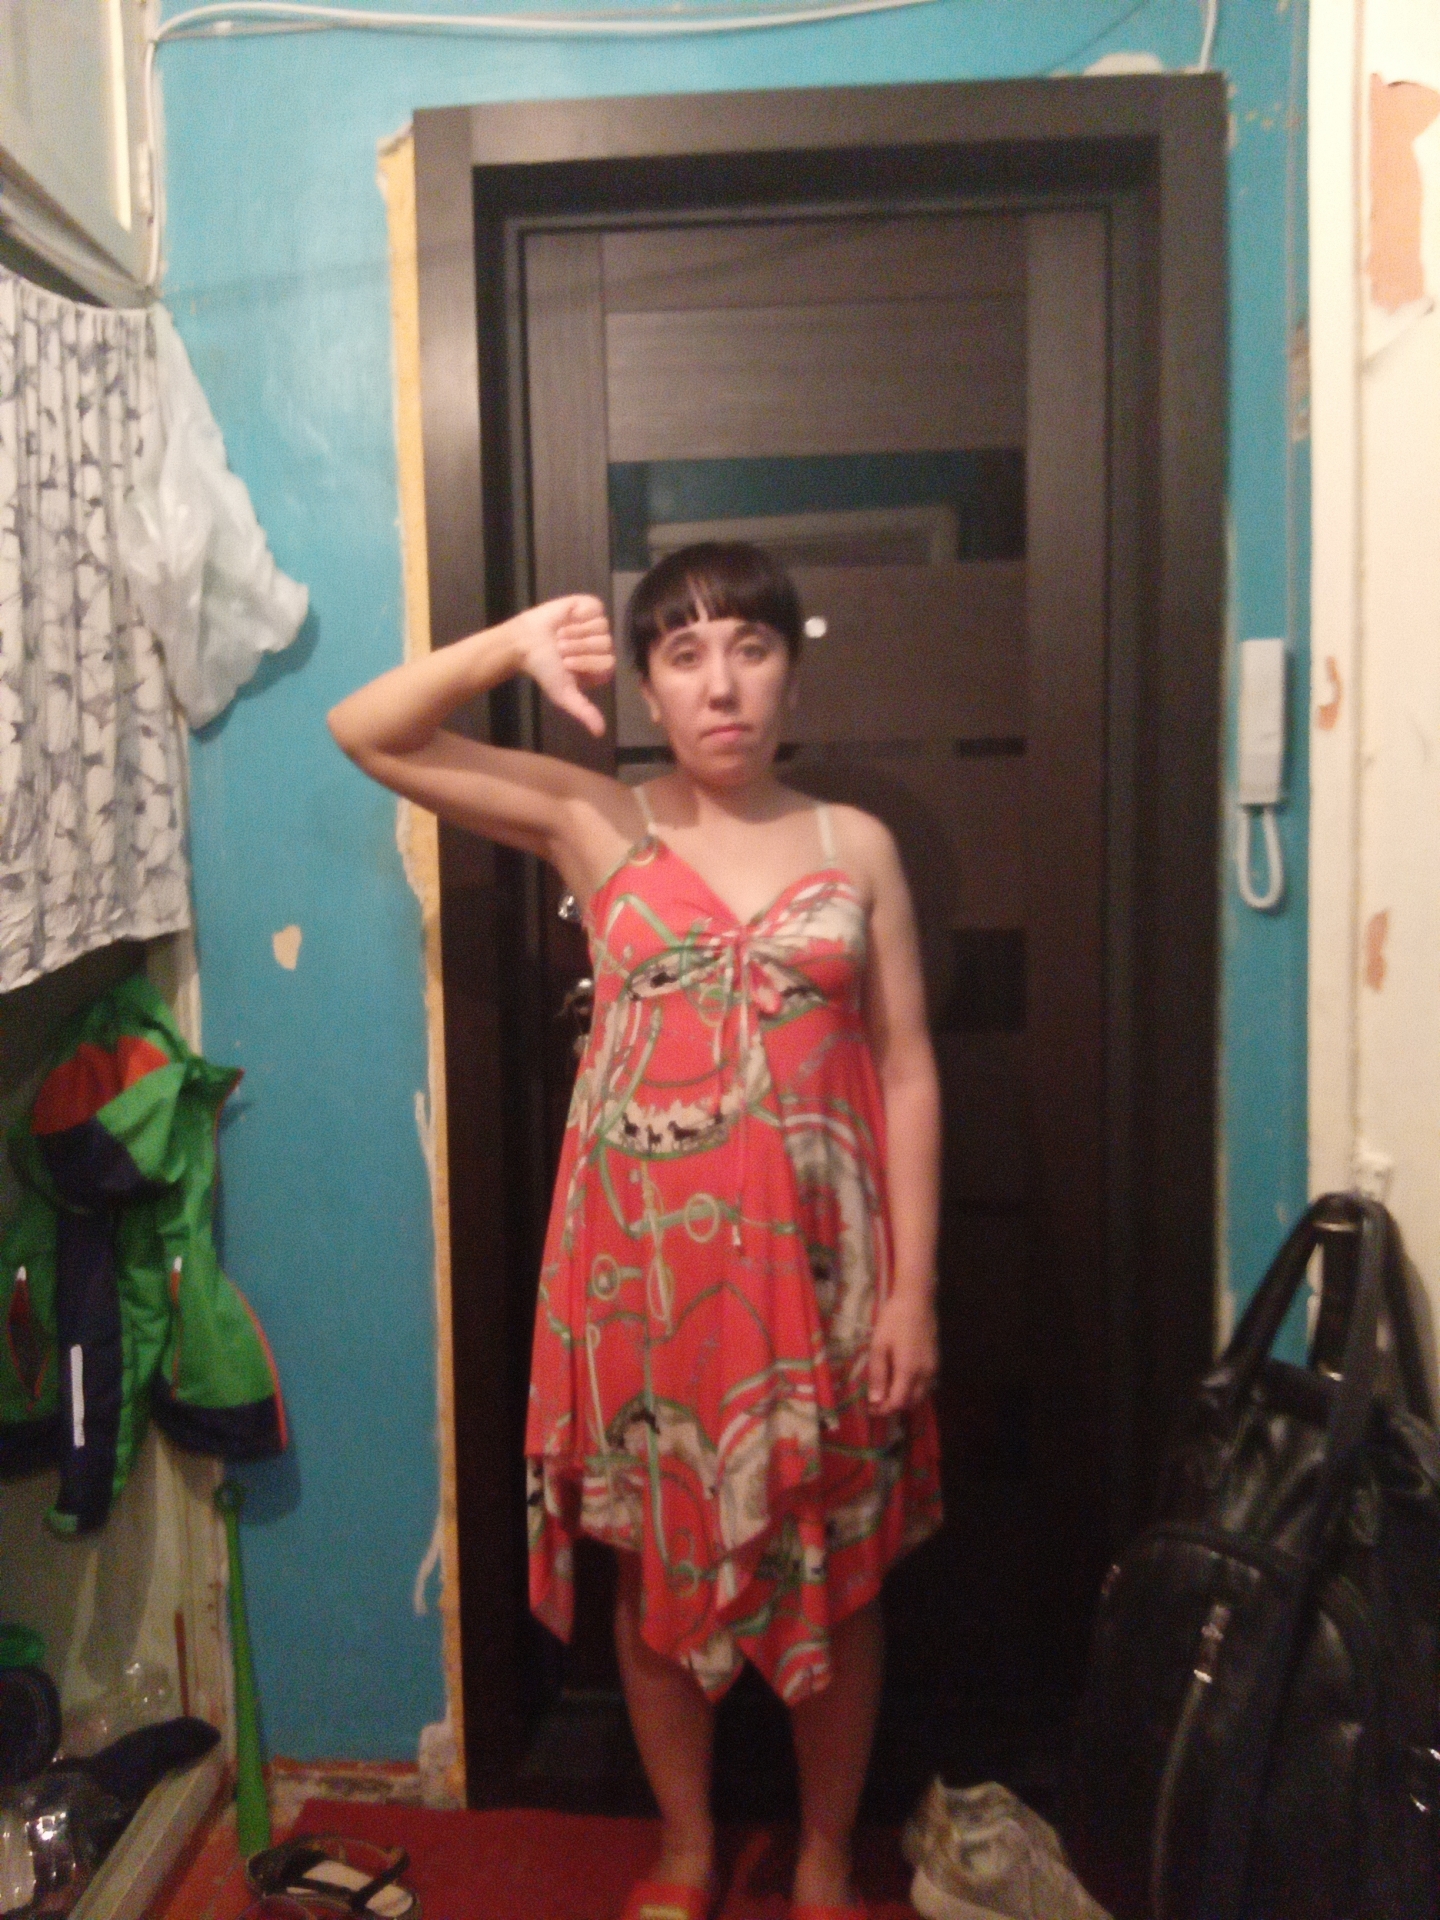
Label: noise